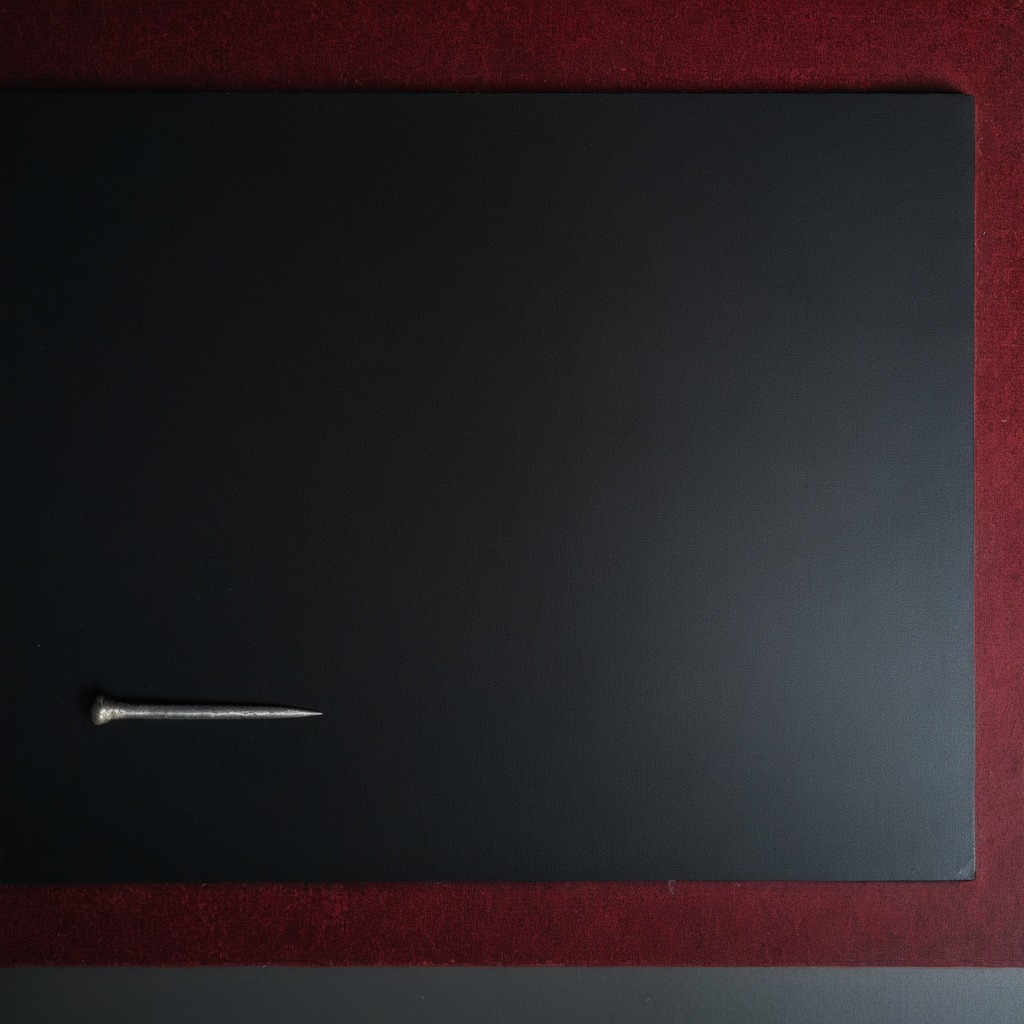
An iron nail is lying on the granite tabletop.